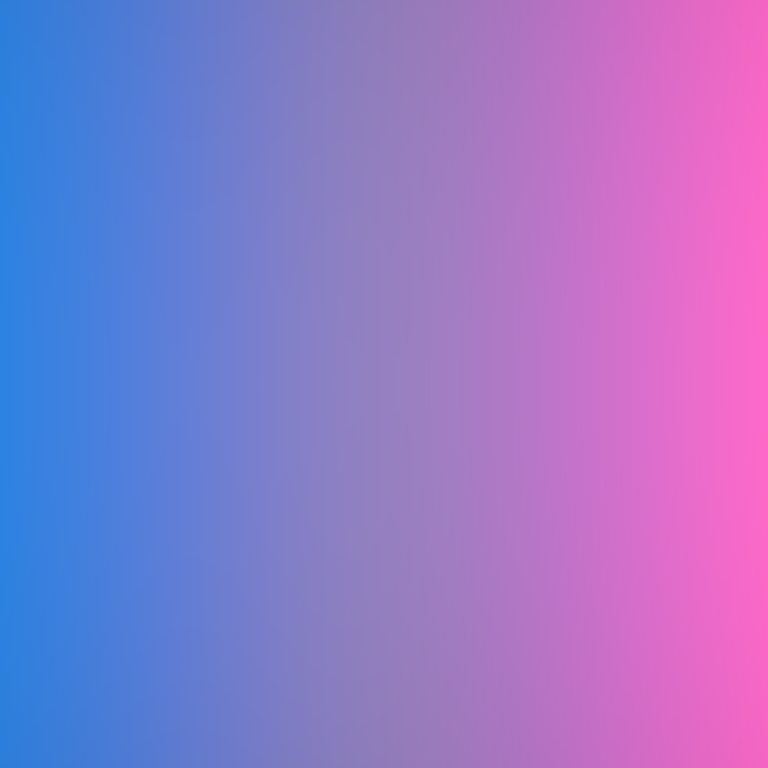
Abstract light effect, smooth gradient from cool blue to soft pink, calm atmosphere, diffuse light, no room, no furniture, no objects.